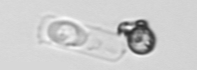
Label: Guinardia_delicatula